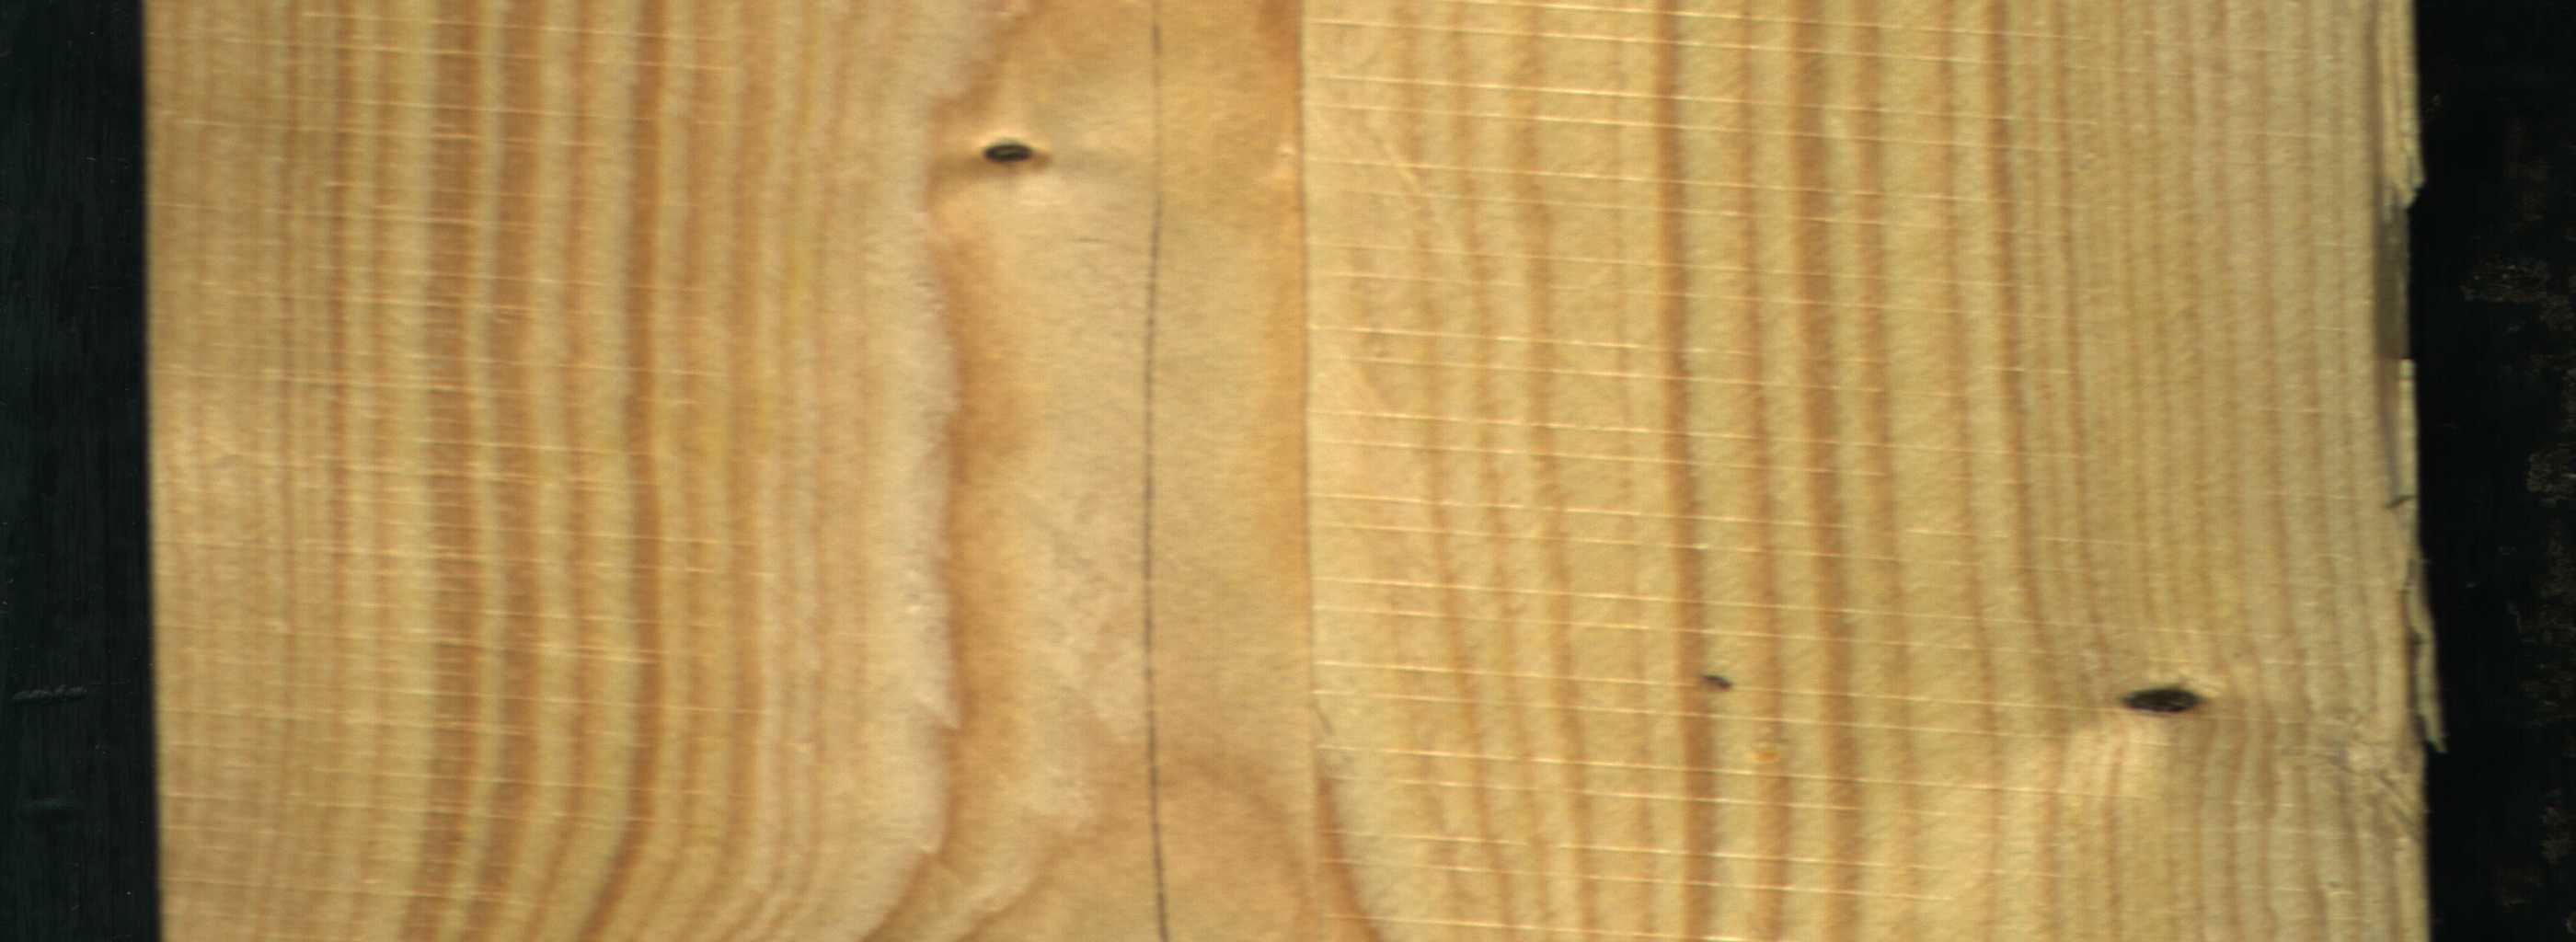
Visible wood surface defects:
Crack
Dead_Knot
Dead_Knot